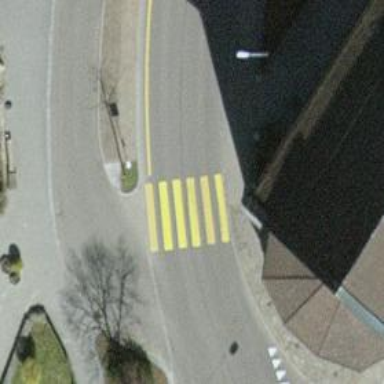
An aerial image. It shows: Uncontrolled road crossing.